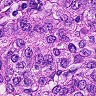
Metastatic tissue present: yes